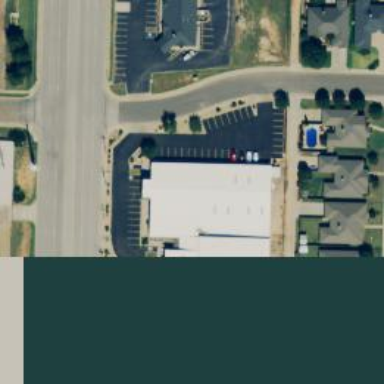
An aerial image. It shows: Building.